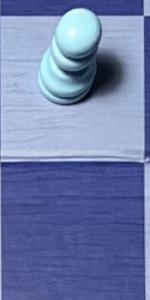
Label: Empty